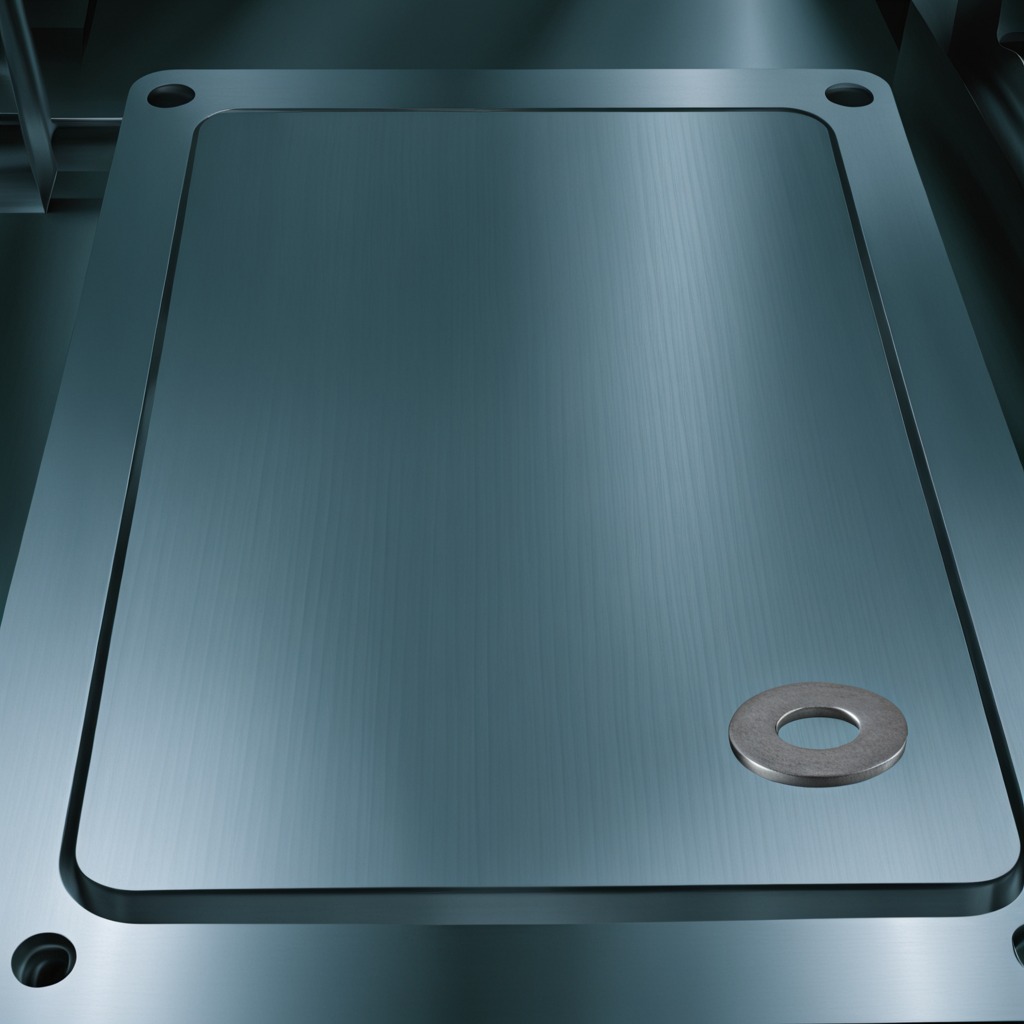
A flat metal washer is lying on the metal table in a machine shop under fluorescent lights.